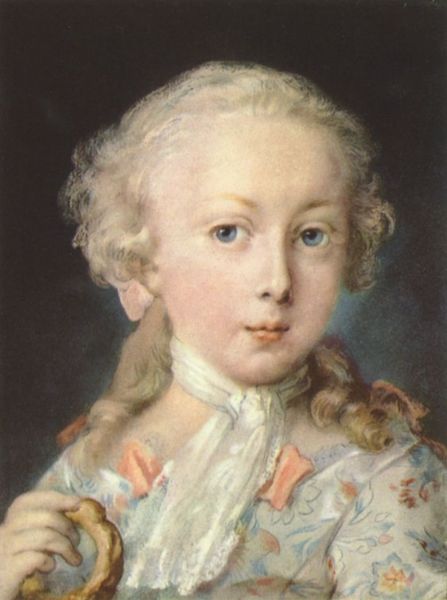
Titel: Porträt eines Knaben der Familie Leblon
Künstler: Rosalba Carriera
Standort: Venezia
Institution: Galleria dell'Accademia
Schlagwörter: blau, dunkel, gemälde, hand, kopf, mann, schatten, weiß, gelb, mädchen, blumen, bunt, finger, frau, frisur, grau, haar, hell, hintergrund, kleid, licht, mund, nase, ohr, orange, pastell, schmuck, schwarz, stirn, türkis, blick, rot, schal, tuch, muster, ornament, schleife, alt, blond, jung, augen, barock, blass, böse, gesicht, halten, inkarnat, mensch, spitze, bildnis, hals, hände, portrait, porträt, auge, haare, halbfigur, adel, kind, schleifen, blaue augen, brustbild, frontal, kinn, lippen, locke, locken, ohren, prtrait, puder, renaissance, rokoko, rosa, rouge, seide, vornehm, stock, hellblau, perücke, wangen, zöpfe, hof, baby, essen, zopf, ernst, brauen, büste, glanz, halstuch, pupillen, floral, korb, pastellfarben, edel, junge, dreiviertelprofil, ring, lider, leuchten, satin, knabe, velasquez, bub, portait, dunkler hintergrund, brokat, nasenlöcher, schläfe, gebäck, iris, portät, prinz, binde, bleich, porträit, brezel, reifen, nattier, spielzeug, mozart, gepudert, kringel, lieblich, weisse haare, rassel, shcmuck, kindlich, thronfolger, mündchen, keks, hintergrun, helle haut, geschürzt, erhalten, breze, leiberl, blick aus dem bild, haarwuchs, bretzel, 18 jahrhundert, hänbde, blödes gesicht, renaisence, kind+